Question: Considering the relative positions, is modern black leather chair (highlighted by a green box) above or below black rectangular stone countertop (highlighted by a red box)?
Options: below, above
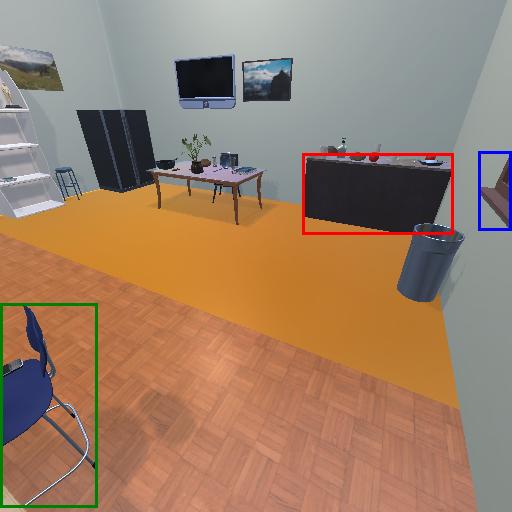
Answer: below